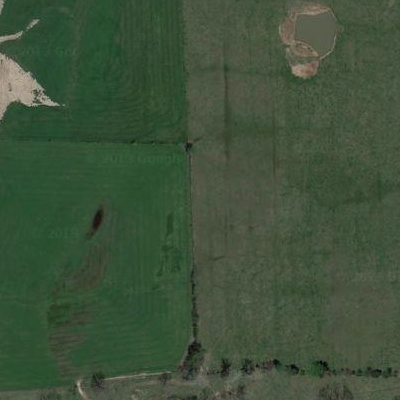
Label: aGrass